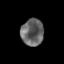
Tissue: lung
Cell type: Epithelial cells
Senescence score: 0.2341
Nuclear area (px): 597
Mean DAPI intensity: 100.551